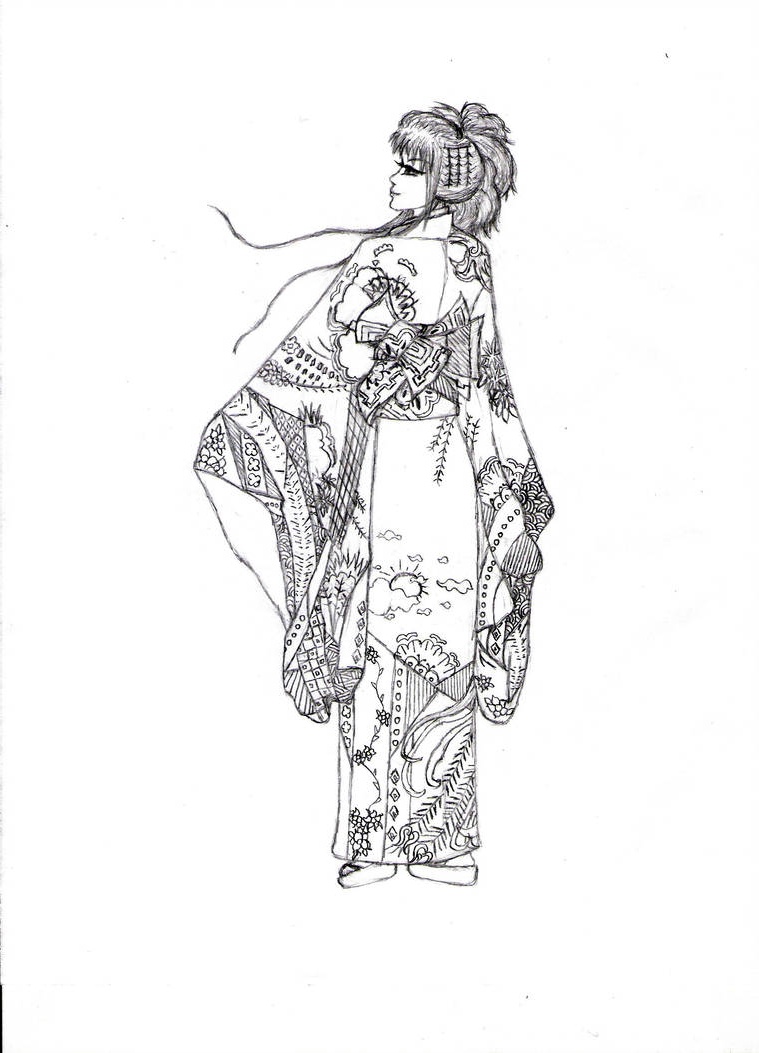
Label: kimono